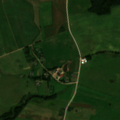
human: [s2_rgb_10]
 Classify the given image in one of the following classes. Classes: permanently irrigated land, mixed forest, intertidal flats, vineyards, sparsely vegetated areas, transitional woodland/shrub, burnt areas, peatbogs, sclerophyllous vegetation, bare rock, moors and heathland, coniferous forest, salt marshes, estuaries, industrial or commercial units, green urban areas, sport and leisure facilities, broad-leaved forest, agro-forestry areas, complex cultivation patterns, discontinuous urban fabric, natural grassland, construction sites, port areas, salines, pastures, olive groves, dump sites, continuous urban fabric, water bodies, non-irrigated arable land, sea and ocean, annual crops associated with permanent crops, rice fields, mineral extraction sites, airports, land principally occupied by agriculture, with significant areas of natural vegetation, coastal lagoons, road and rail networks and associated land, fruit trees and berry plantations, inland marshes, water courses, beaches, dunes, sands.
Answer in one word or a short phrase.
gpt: non-irrigated arable land, pastures, complex cultivation patterns